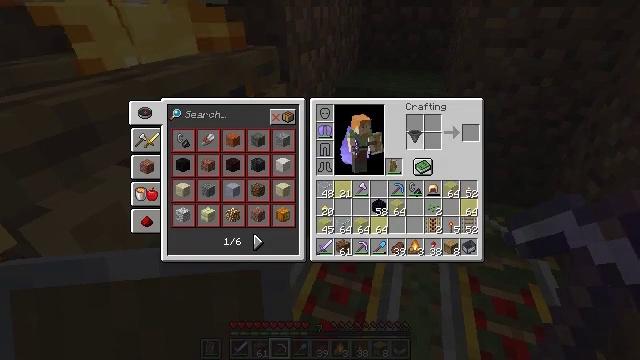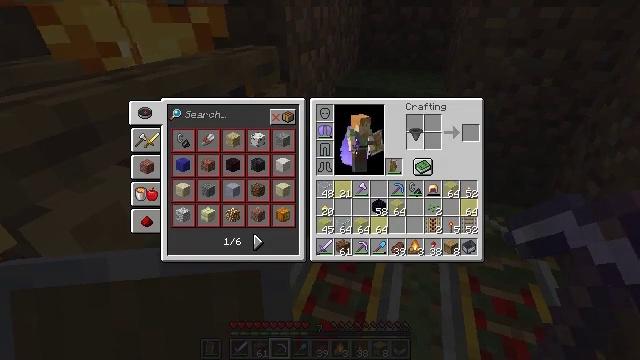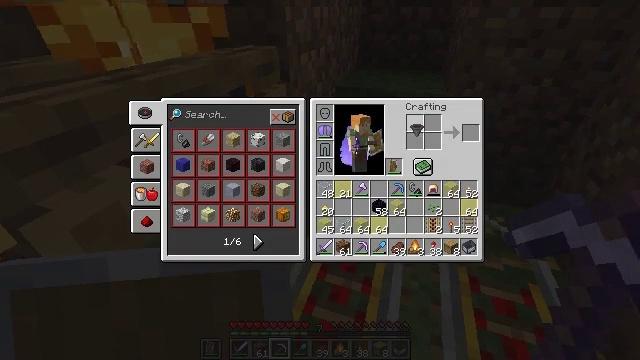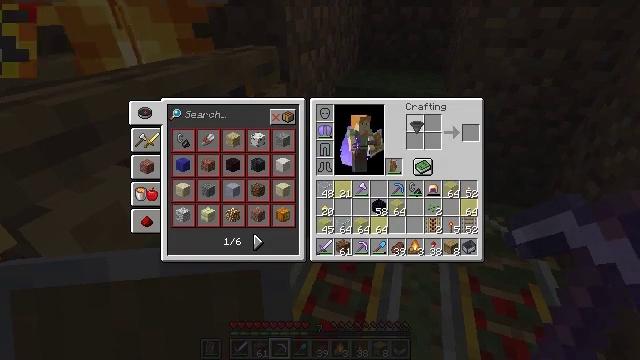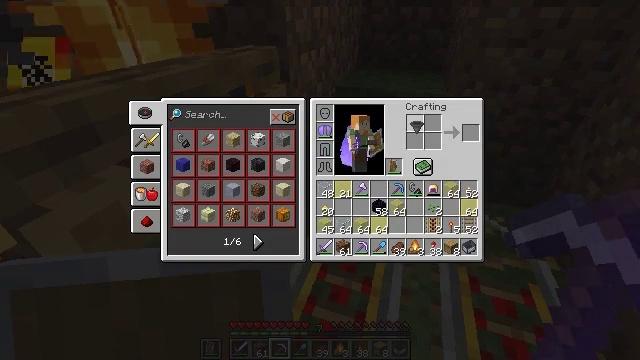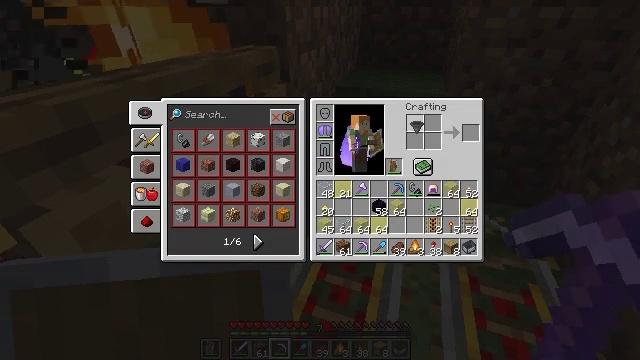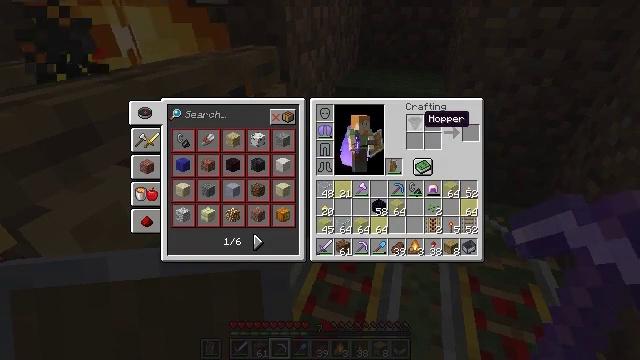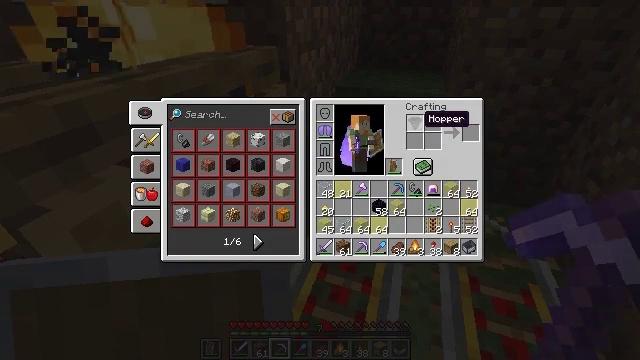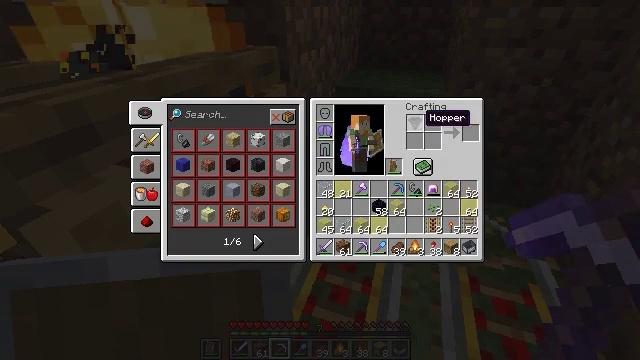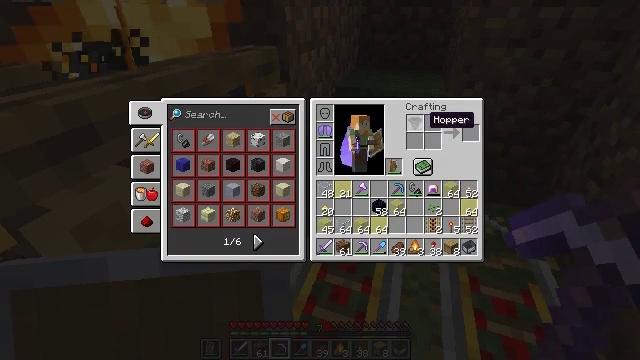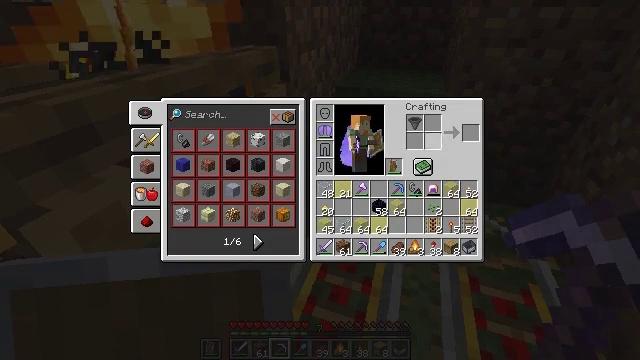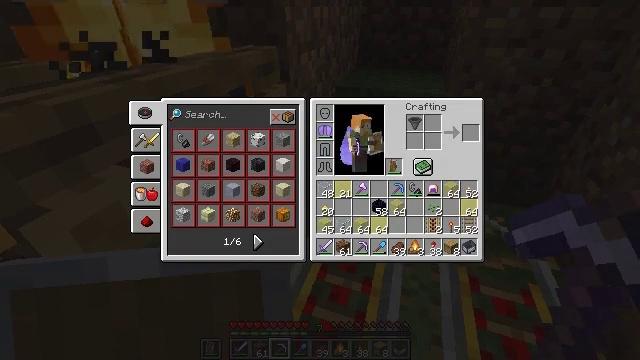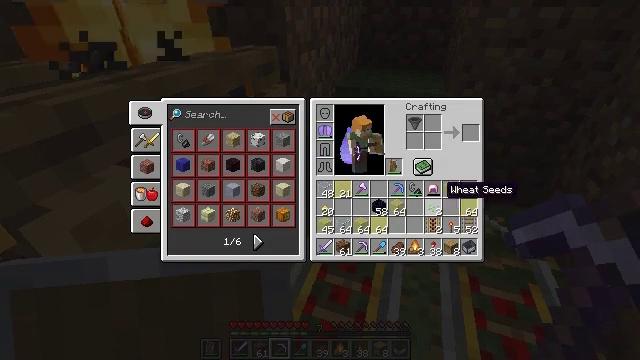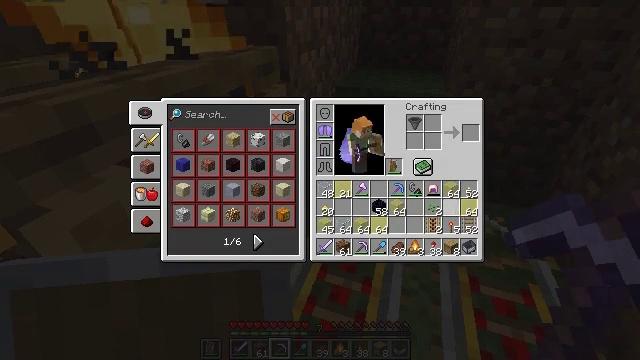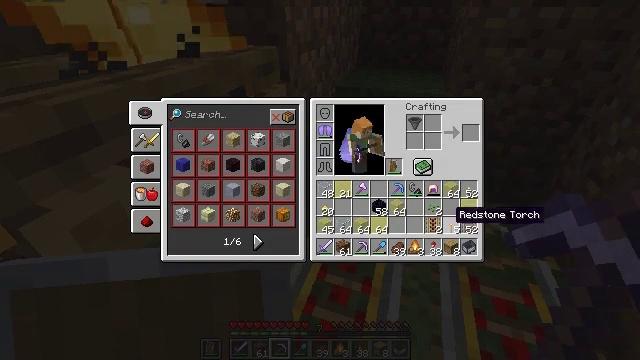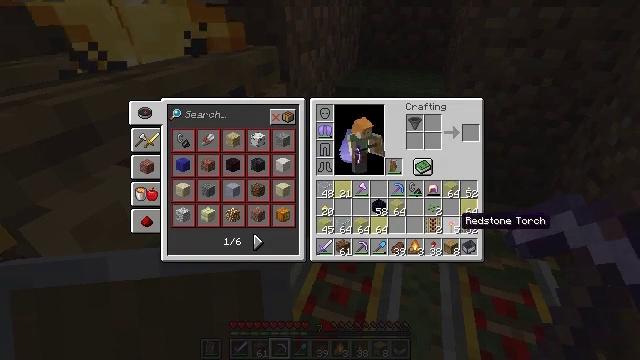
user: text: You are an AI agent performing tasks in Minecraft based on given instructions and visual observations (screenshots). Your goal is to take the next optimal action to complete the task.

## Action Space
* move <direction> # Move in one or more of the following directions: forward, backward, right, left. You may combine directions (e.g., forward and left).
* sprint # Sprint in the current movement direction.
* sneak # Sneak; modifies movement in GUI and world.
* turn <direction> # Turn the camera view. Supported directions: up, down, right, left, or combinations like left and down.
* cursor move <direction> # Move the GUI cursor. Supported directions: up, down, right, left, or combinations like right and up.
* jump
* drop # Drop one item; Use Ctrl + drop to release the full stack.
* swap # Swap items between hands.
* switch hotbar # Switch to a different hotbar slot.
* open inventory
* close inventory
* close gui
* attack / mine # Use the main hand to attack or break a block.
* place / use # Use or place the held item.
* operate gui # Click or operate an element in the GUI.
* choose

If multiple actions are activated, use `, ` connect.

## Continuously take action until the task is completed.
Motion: motion action
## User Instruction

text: Craft the hopper minecart by combining a hopper and minecart.
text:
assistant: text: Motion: no_op
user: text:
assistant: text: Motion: no_op
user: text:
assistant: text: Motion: no_op
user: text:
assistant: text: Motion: operate gui
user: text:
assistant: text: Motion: operate gui
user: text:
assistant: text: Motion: no_op
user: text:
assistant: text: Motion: no_op
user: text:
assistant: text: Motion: no_op
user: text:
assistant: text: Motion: no_op
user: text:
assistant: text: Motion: sneak, cursor move right and down
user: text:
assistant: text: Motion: sneak, cursor move down
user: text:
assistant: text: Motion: sneak, cursor move down
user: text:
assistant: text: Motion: sneak, cursor move down
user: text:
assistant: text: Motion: sneak, cursor move down
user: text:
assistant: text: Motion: no_op
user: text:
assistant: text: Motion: no_op
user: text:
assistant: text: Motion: no_op
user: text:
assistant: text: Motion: no_op
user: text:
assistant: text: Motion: no_op
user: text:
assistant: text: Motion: no_op
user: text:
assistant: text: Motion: operate gui
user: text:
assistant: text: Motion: operate gui
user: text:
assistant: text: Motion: cursor move left and up
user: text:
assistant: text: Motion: cursor move left and up
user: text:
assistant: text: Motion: cursor move left and up
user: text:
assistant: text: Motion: cursor move up
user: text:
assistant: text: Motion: no_op
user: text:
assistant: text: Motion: no_op
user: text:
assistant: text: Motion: no_op
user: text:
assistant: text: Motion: operate gui